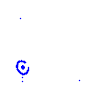
Particle: kaon